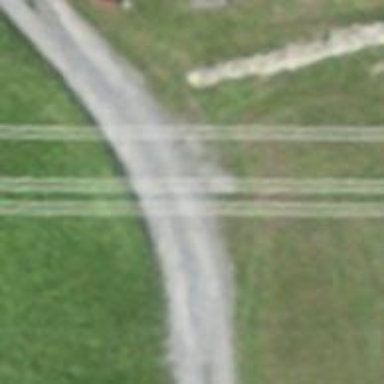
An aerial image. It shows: Unclassified road with gravel surface.